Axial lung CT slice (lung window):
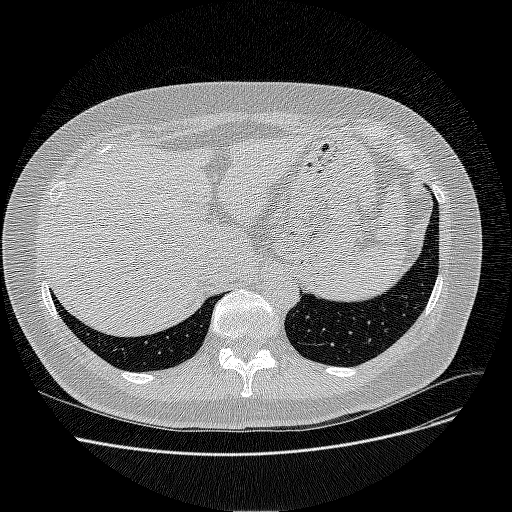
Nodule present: no